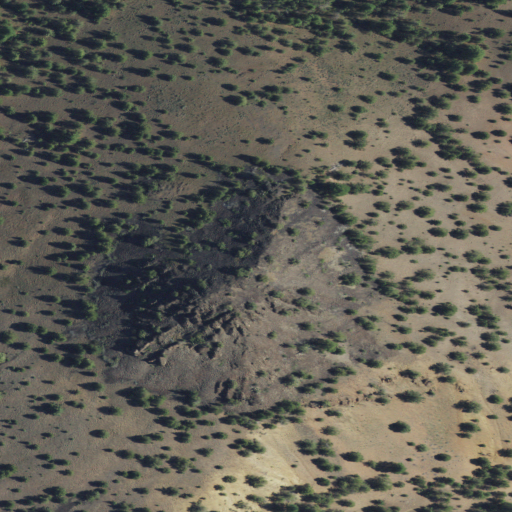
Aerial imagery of mountain in Oregon named Iron Mountain containing shrub, grassland, and evergreen forest